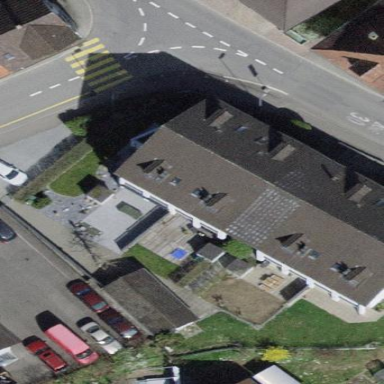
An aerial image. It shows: View of roof of building.